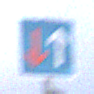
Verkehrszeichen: VorrangVorGegenverkehr
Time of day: SunriseSunset
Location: Outdoor (Beach)
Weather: Overcast
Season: NotSpecified
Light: Natural